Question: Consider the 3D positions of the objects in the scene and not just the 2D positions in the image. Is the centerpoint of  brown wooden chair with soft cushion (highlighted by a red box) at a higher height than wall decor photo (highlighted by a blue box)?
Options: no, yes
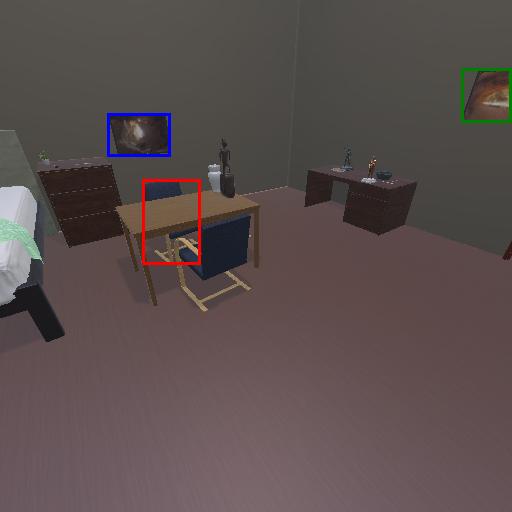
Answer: no